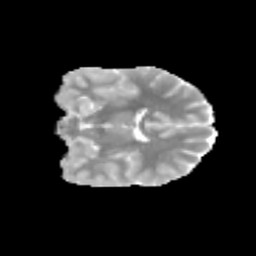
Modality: MD
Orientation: coronal
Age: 10
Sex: female
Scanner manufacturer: siemens
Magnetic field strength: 3 T
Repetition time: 3.8 s
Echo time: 0.07 s